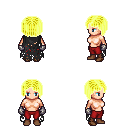
a pixel art fantasy rpg character, female body template, human, light skin, black tattered cape, red pants, gold pageboy hairstyle, metal gloves, brown shoes, four views (front, back, left, right), 2x2 character sprite sheet, small pixel art, hard edges, no anti-aliasing